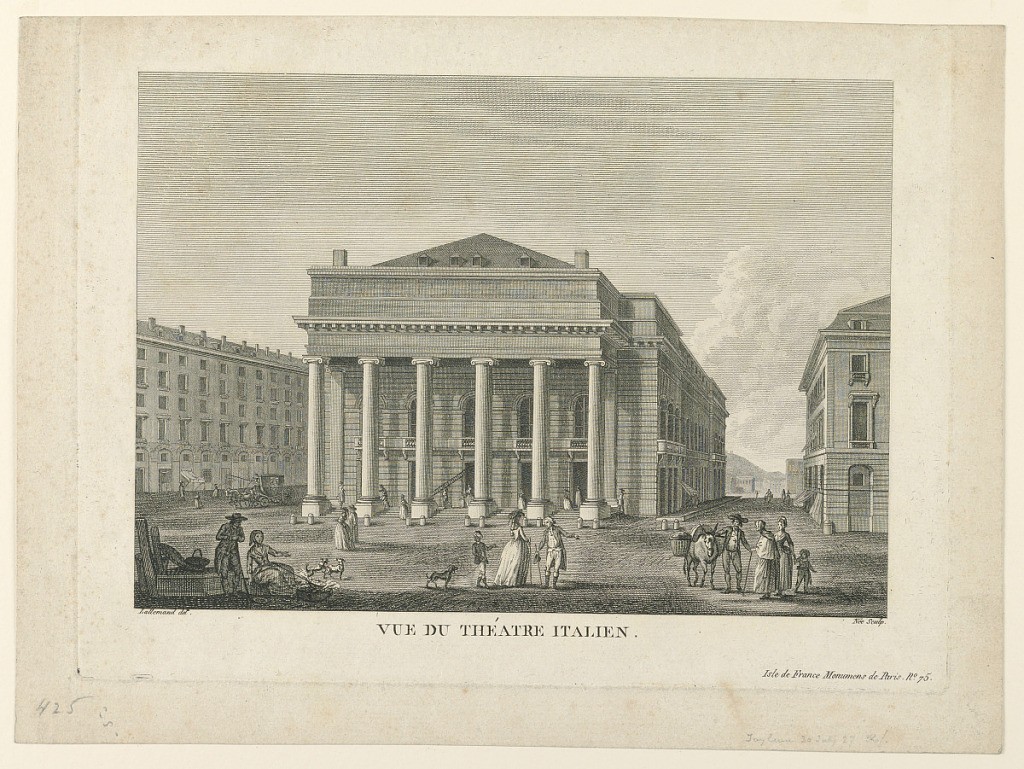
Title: Theatre Italien, Paris
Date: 1790–1795
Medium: Engraving on paper
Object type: Print
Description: Horizontal rectangle. No. 75 of the same publication as -1392. Shown obliquely from the left corner of the frontside with the houses of the flanking streets and houses and a hill visible at the end of the right street. The caption reads beside the signature and the name of the publication: "VUE DU THEATRE ITALIEN".